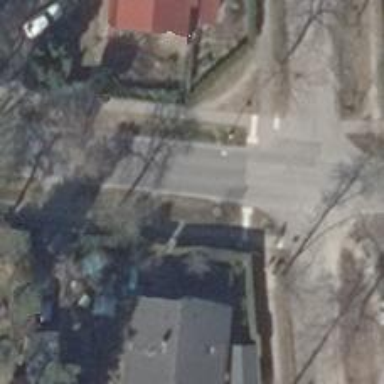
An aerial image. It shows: Tertiary road with asphalt surface. It has separate sidewalks on both sides.